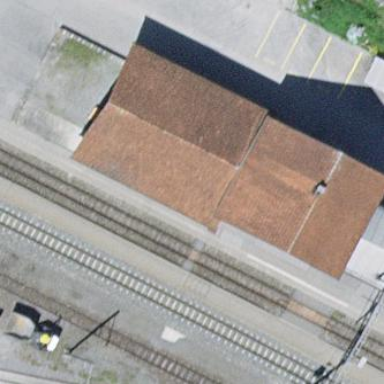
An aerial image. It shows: Train station building.